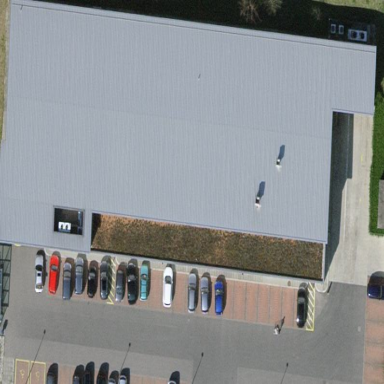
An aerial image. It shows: Retail building housing supermarket.